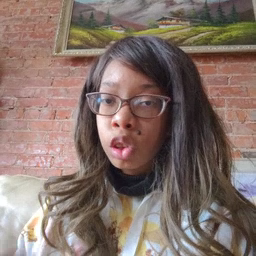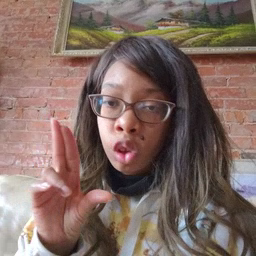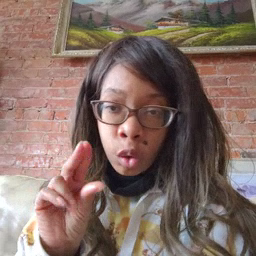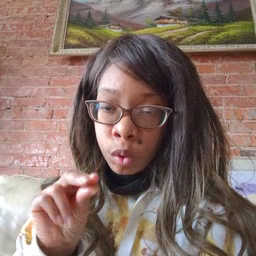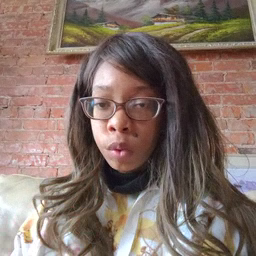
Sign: no